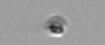
Label: nanoplankton_mix